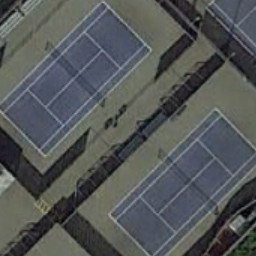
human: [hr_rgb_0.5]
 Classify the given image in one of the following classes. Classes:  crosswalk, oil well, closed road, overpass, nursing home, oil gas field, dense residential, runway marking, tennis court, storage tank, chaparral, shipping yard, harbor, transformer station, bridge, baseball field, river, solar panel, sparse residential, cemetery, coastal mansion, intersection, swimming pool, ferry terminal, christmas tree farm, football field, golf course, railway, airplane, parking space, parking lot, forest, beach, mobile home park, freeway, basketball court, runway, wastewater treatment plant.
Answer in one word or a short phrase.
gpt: tennis court